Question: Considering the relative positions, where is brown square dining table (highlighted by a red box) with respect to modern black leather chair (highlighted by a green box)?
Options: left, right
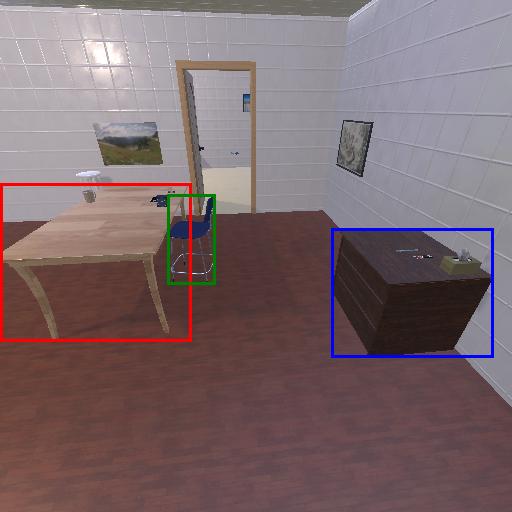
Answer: left